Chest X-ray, PA view. Patient: 57 years old, sex M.
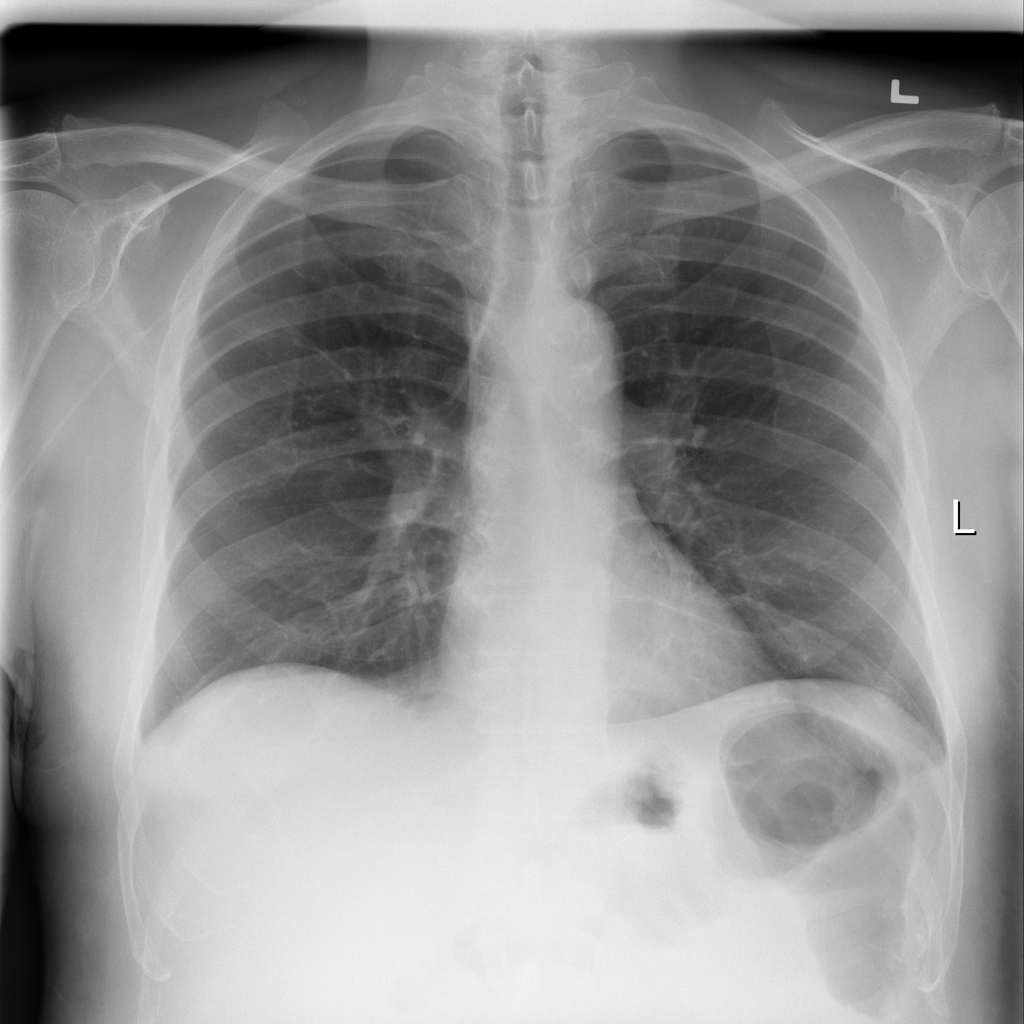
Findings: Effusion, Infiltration